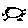
Label: sun